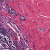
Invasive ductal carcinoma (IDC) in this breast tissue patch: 0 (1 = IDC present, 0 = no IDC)